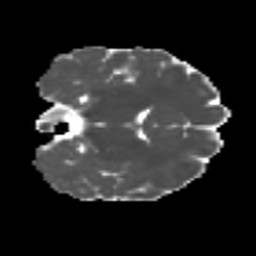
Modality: MD
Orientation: coronal
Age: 27
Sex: female
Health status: ill
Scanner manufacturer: siemens
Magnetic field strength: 3 T
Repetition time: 6.5 s
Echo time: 0.062 s